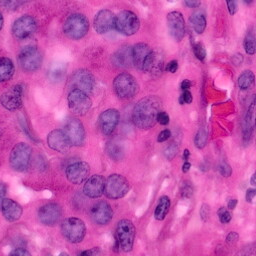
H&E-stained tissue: Pancreatic